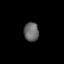
Tissue: lung
Cell type: Epithelial cells
Senescence score: 0.1153
Nuclear area (px): 273
Mean DAPI intensity: 105.835